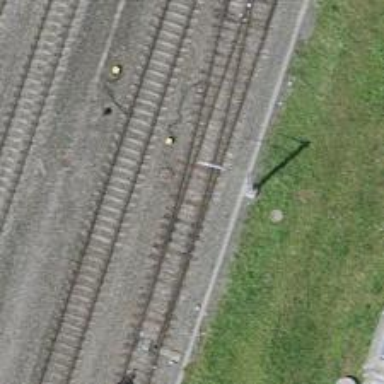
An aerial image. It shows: Railway switch.